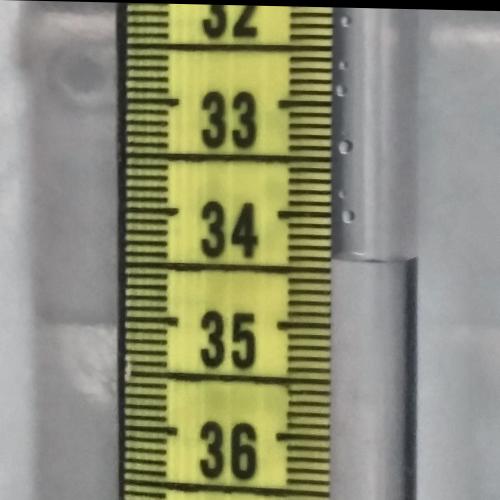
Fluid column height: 34.4 cm